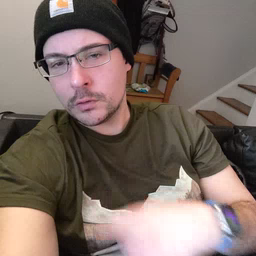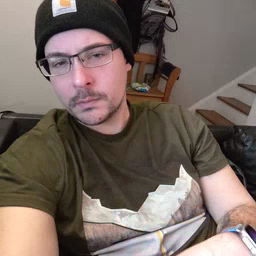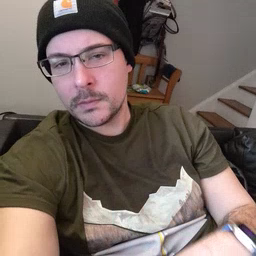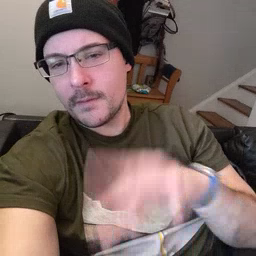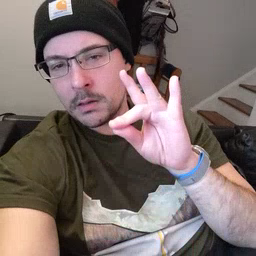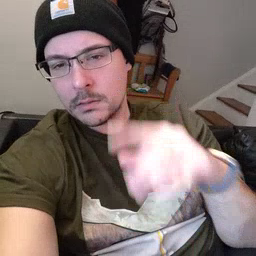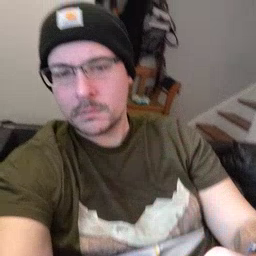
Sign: find